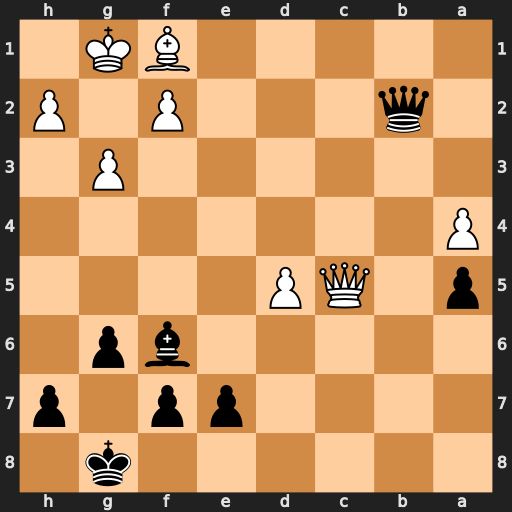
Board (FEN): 6k1/4pp1p/5bp1/p1QP4/P7/6P1/1q3P1P/5BK1
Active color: b
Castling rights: -
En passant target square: -
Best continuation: Bd4 Qxd4 Qxd4